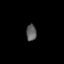
Tissue: lung
Cell type: Endothelial cells
Senescence score: 0.568
Nuclear area (px): 162
Mean DAPI intensity: 96.494